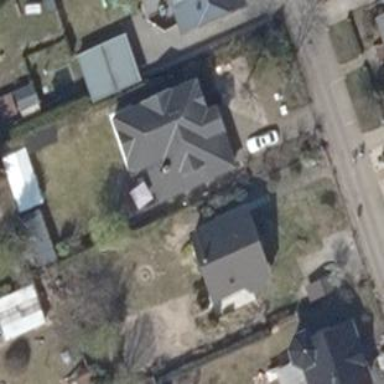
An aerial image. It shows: Detached building with hipped roof.